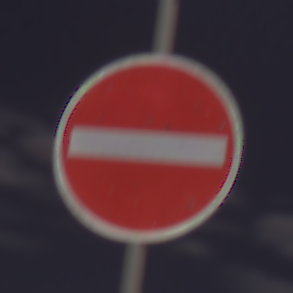
Verkehrszeichen: VerbotDerEinfahrt
Umgebung: Outdoor, Suburban
Tageszeit: Night
Wetter: PartlyCloudy
Licht: Artificial
Jahreszeit: NotSpecified
Kontrast: HighContrast